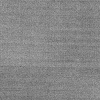
Atmospheric dust classification: dusty